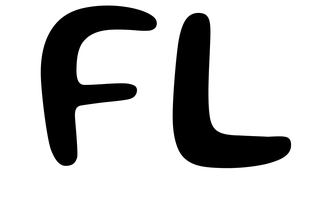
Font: Gluten_Regular